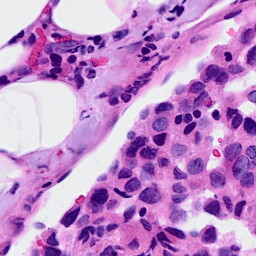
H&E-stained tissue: Breast